Question: I'm wanting to sign into Mural automatically, but their web design requires a keystroke, but I can't get my design to work. I have tried, both global send keys and send events. Furthermore, the click center input doesn't seems to register. :/ Any suggestions? The delay is implemented as a recommendation by another user:

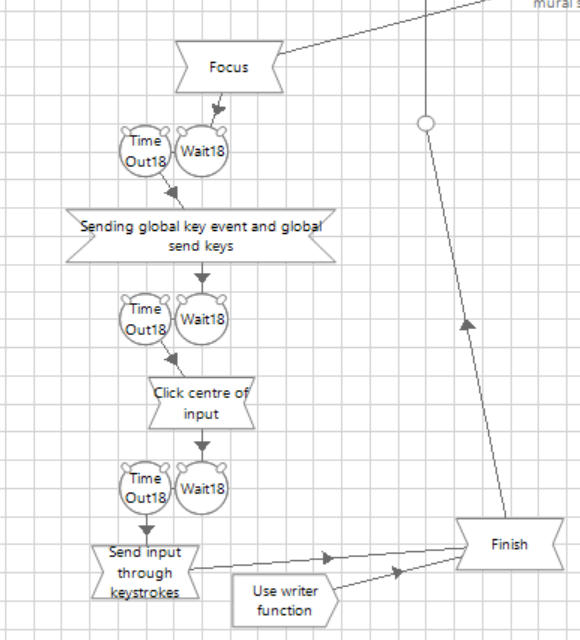
Answer: As clarified by jnch, the problem is resolved by using global send keys and then using another navigation stage with click center. I believe this fixes the problem since the website demands borderline human interaction.